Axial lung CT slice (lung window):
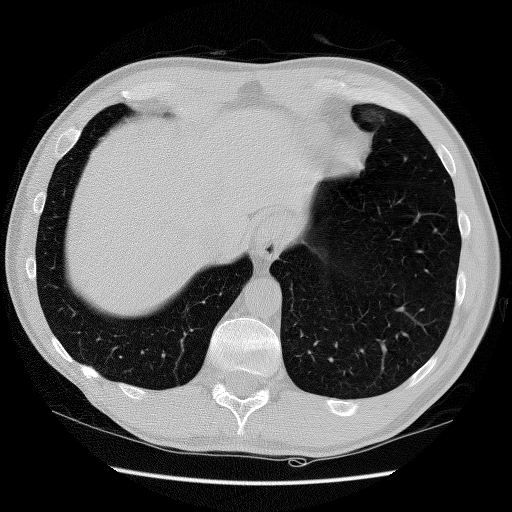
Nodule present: no